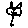
Label: cat